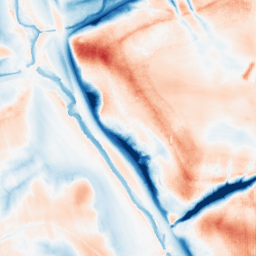
Category: trend_removal
Decomposition family: local_polynomial
Decomposition parameters: window_size: 51
degree: 2
Upsampling method: fft_zeropad
Upsampling parameters: scale: 4
Upsampling scale: 4